Question: I have a JTable with some fields with long text and some with little text.
By default, this is how it looks:

Notice how the "Name" and "Title" rows are not shortened.
I would like to know two things:
1. How to manually set the width of Headers(Such as Name, Title, Surname)
2. How to automatically resize all of them depending on the text.
Here is the code:
'''
String[] columnNames = {"Name", "Title", "Surname", "ID"};
Object[][] testData = {
{"John", "Mr.", "Doe", "61020384U"},
};
nameTable = new JTable(testData, columnNames);
nameTable.setFont(new Font("Tahoma", Font.PLAIN, 11));
window.add(new JScrollPane(nameTable));
'''
I have looked at the <URL> but I either must have missed something or it isn't there.
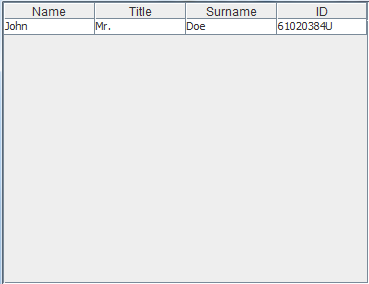
Answer: I think that by defalut is there 80pixels, but you can change that with follows, for example ...
'''
TableColumnModel tcm = myTable.getColumnModel();
tcm.getColumn(0).setPreferredWidth(100); //Name
tcm.getColumn(1).setPreferredWidth(40); //Title
tcm.getColumn(2).setPreferredWidth(400); //Surname
tcm.getColumn(3).setPreferredWidth(40); //ID
'''
EDIT
to your second question is better look <URL>, please there are lots of usefull examples about TableColumn